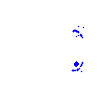
Particle: pion